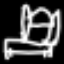
Label: chair